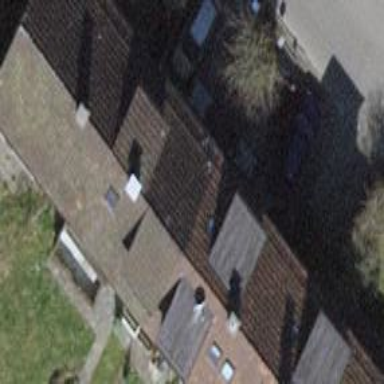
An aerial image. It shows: Building with tiled roof.